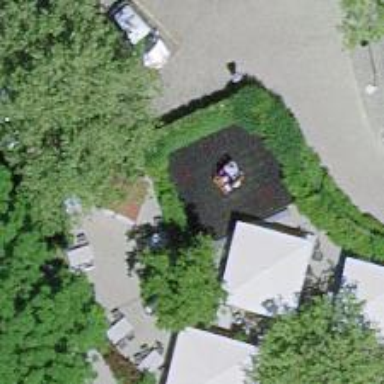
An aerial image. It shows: Playground structure with firetruck theme.